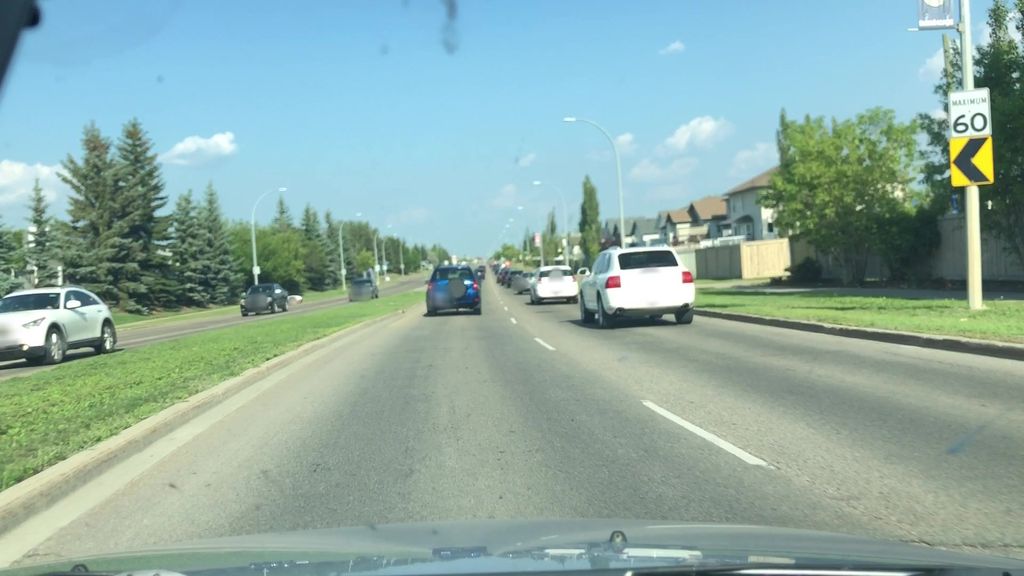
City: edmonton